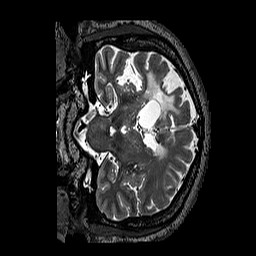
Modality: T2w
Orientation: coronal
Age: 46
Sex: male
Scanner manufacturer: siemens
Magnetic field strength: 3 T
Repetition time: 3.2 s
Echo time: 0.567 s